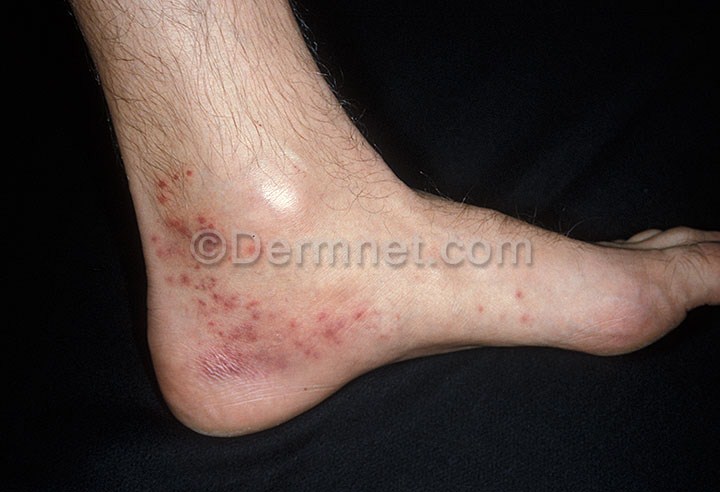
Disease: Vasculitis Photos